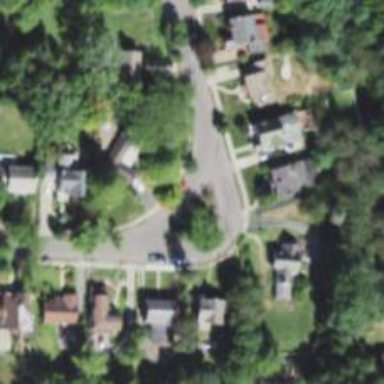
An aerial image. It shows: Residential road with asphalt surface. Sidewalk is present on the left side.